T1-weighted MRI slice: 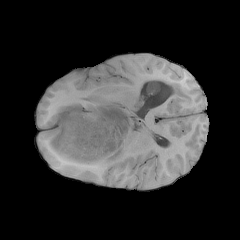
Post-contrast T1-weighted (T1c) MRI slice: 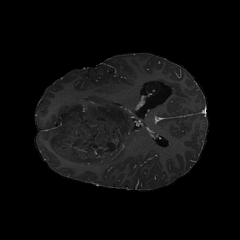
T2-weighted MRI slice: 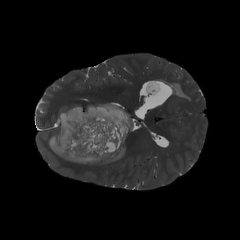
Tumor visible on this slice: yes